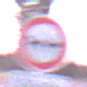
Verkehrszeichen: VerbotGespannfuhrwerke
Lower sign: ZeitangabenMitBeschraenkungAufWochentage3
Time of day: SunriseSunset
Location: Outdoor (Nature)
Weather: Clear
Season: NotSpecified
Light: Natural